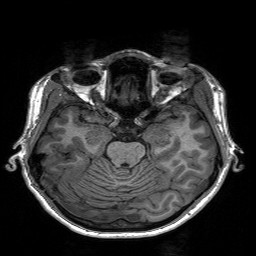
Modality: T1w
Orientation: coronal
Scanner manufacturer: siemens
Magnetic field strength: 3 T
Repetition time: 2.3 s
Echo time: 0.00197 s